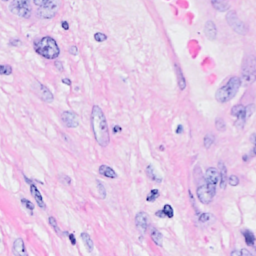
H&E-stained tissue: Breast